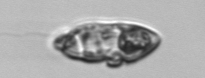
Label: Warnowia